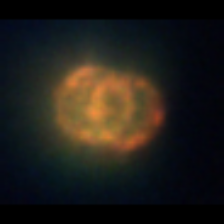
Taxon: Centric
Group: Diatoms